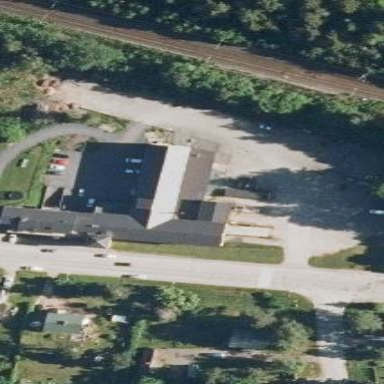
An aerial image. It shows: Commercial building.